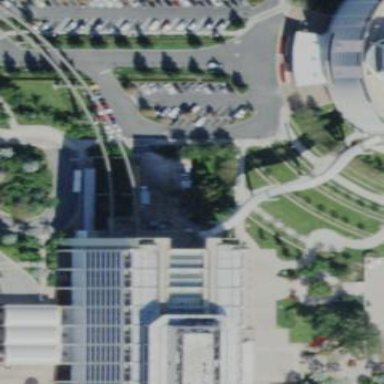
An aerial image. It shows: Bridge with part of building on its roof.